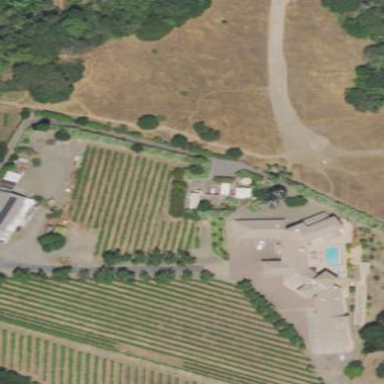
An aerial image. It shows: Vineyard with wine grapes as the crop.